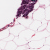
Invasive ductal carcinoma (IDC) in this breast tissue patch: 0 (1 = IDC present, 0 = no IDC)